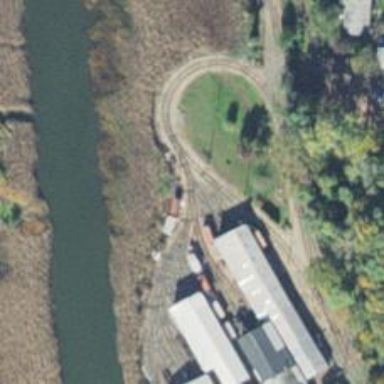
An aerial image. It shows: Preserved railway yard with electrified contact lines.